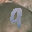
Label: 9